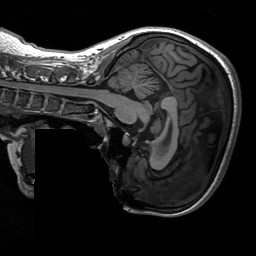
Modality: T1w
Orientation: sagittal
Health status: healthy
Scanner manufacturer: siemens
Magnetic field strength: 3 T
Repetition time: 2.3 s
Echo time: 0.00207 s